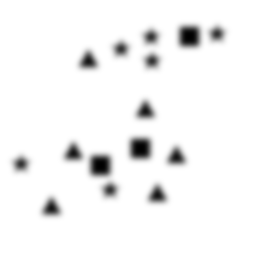
Squares: 3
Triangles: 6
Stars: 6
Total shapes: 15